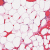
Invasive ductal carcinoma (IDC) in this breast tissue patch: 0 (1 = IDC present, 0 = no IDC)